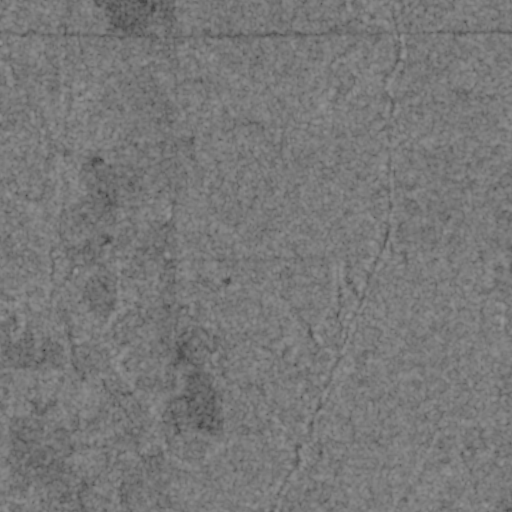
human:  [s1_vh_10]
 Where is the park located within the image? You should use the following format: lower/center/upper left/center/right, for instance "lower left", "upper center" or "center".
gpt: The park is located in the lower right of the image.
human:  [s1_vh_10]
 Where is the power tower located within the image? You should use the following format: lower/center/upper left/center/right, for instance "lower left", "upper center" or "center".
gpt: There is no power tower in the image.

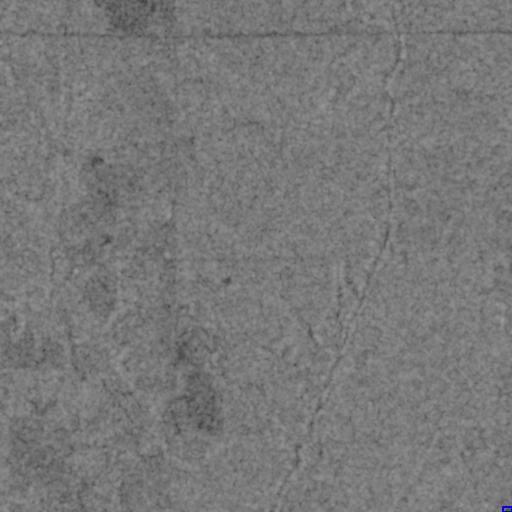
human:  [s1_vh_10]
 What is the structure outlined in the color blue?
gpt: The structure outlined in blue is a park.
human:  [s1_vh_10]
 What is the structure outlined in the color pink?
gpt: There is no pink outline.